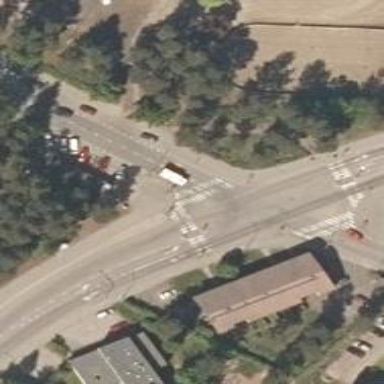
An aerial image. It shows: Cycleway with asphalt surface and zebra crossing.